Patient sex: F
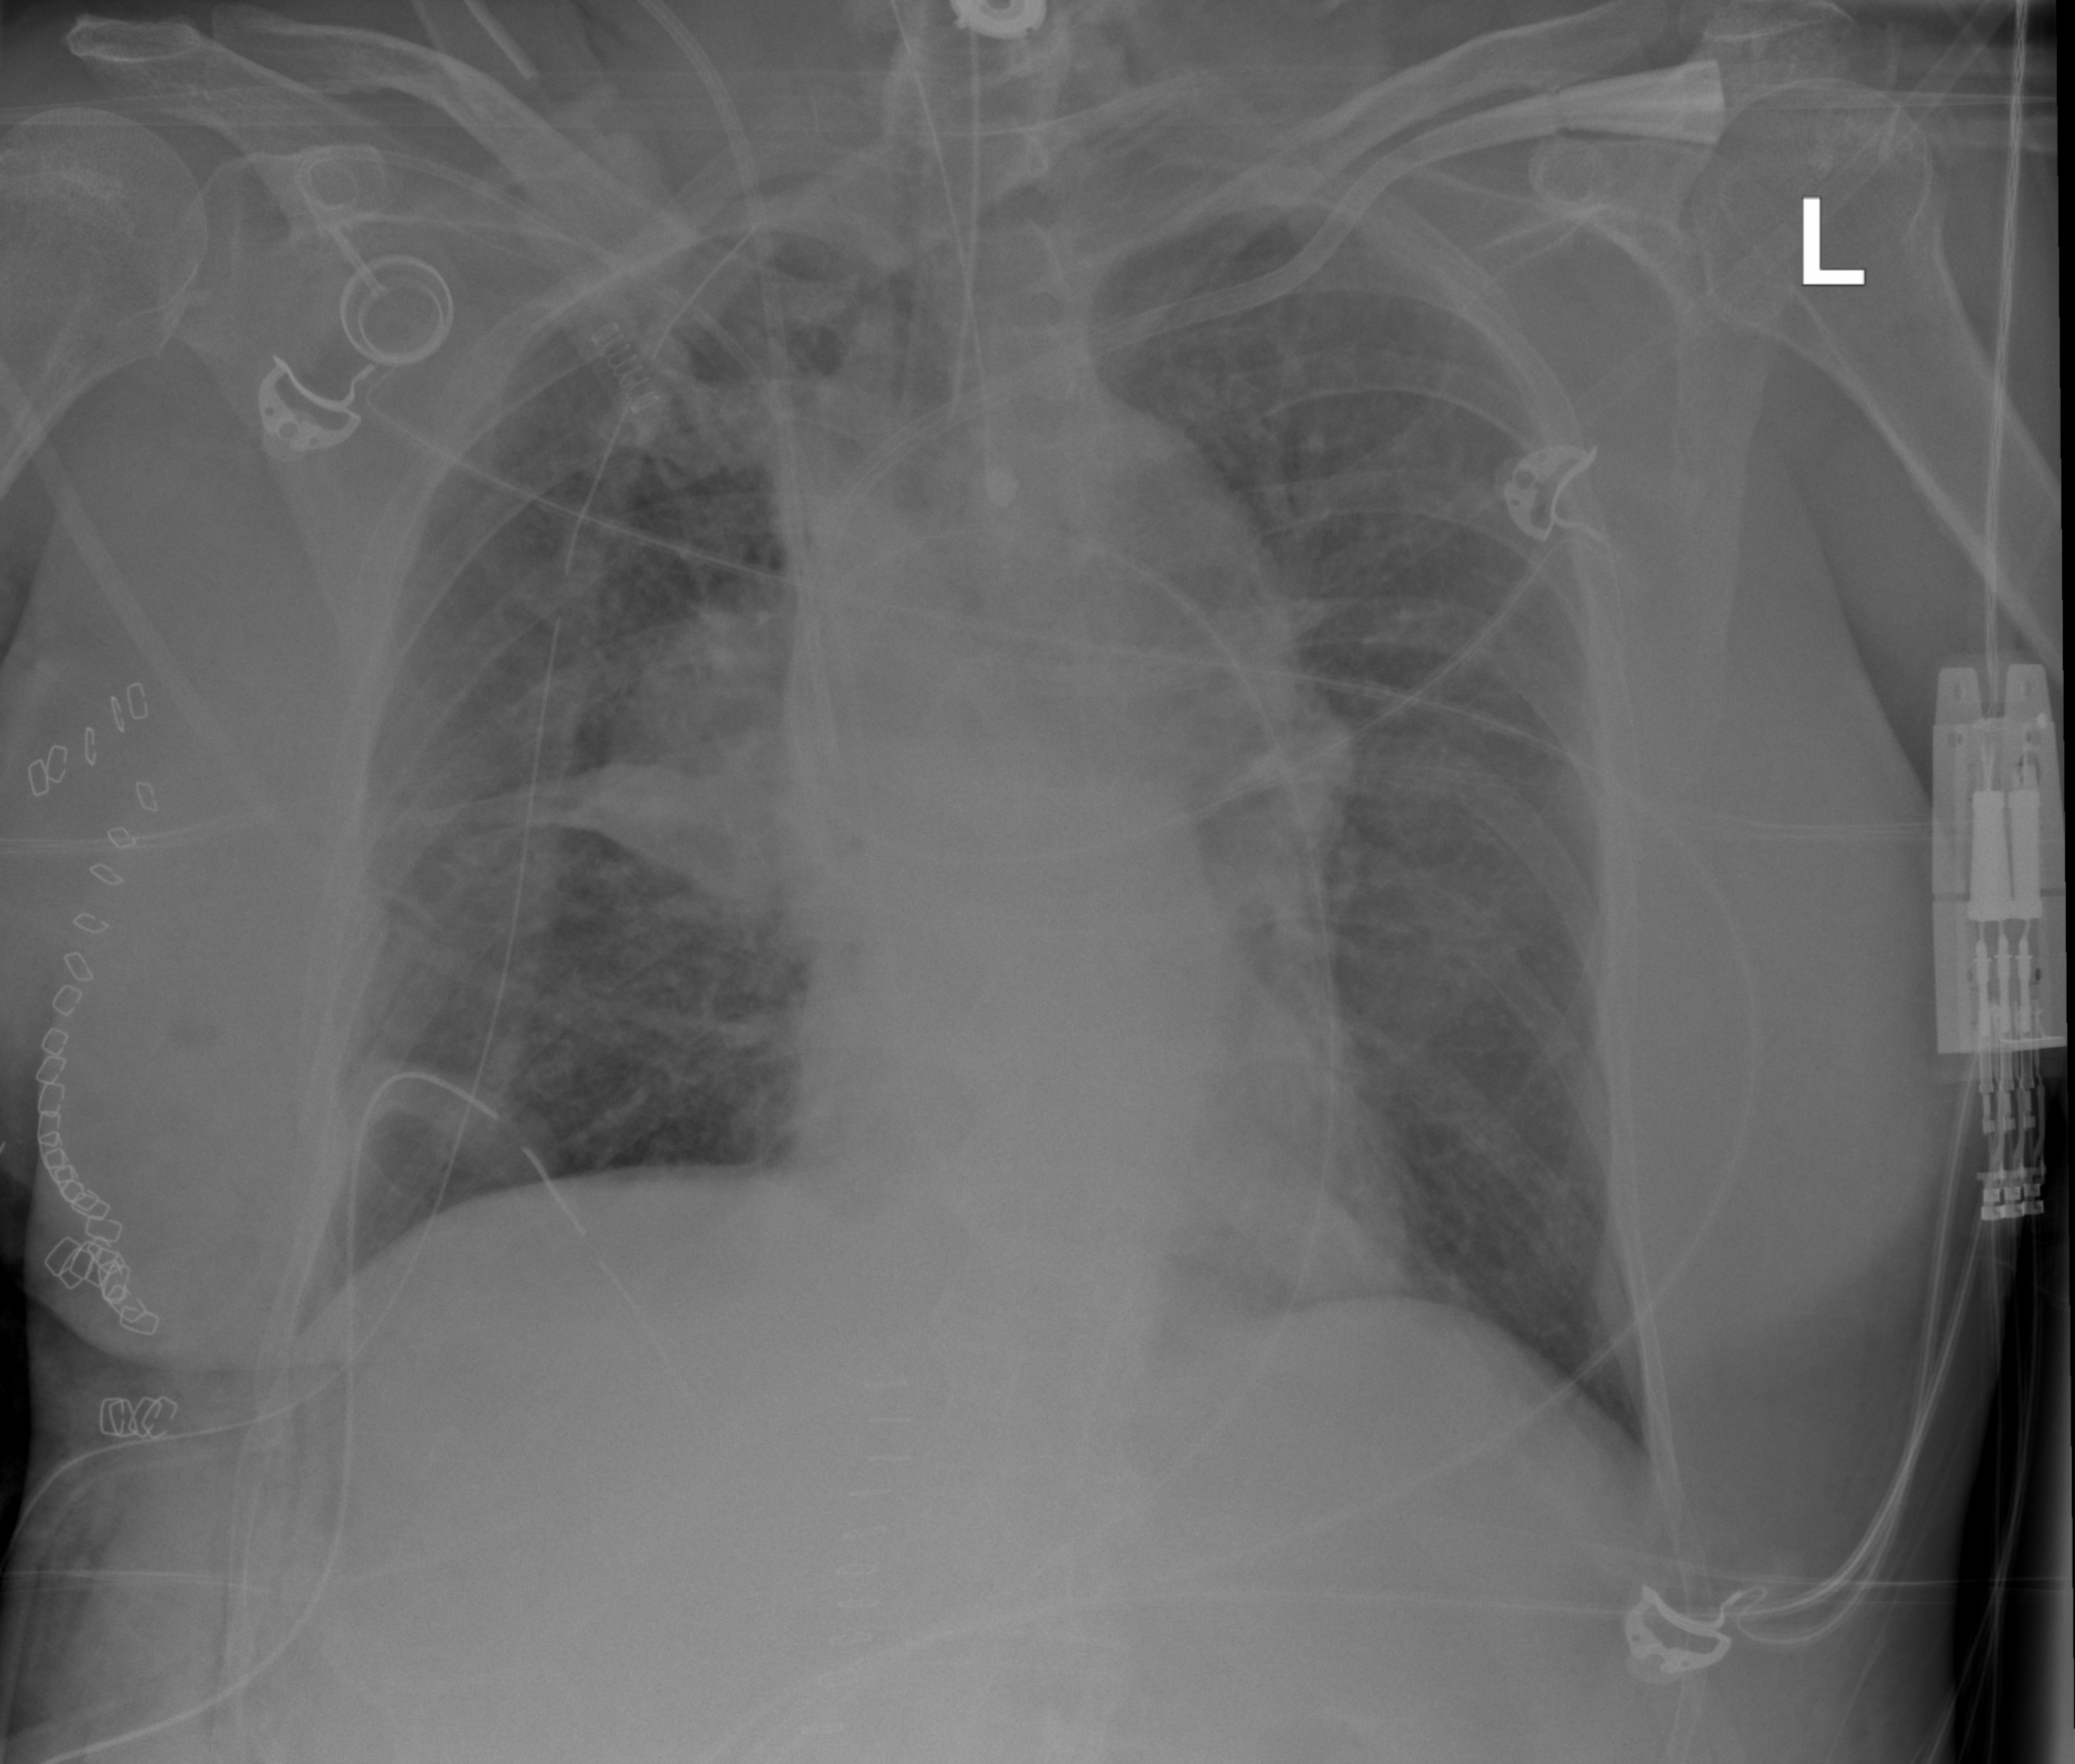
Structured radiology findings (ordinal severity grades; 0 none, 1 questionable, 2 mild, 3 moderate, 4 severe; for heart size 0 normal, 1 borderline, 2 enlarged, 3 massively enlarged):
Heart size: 0
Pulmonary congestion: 2
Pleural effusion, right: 2
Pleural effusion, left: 0
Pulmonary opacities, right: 2
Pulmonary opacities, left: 2
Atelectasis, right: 3
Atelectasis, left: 2